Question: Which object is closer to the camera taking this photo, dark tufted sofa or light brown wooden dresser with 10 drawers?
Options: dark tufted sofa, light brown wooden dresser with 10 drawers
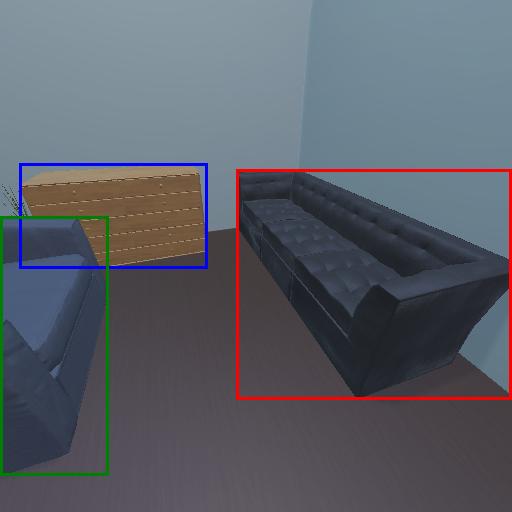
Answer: dark tufted sofa